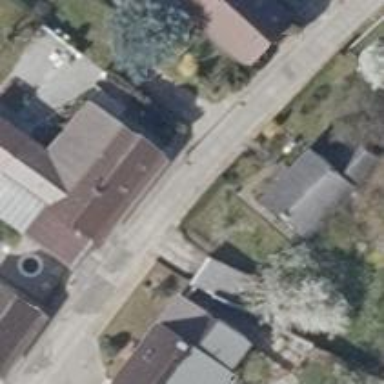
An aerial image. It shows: Residential road with asphalt surface.